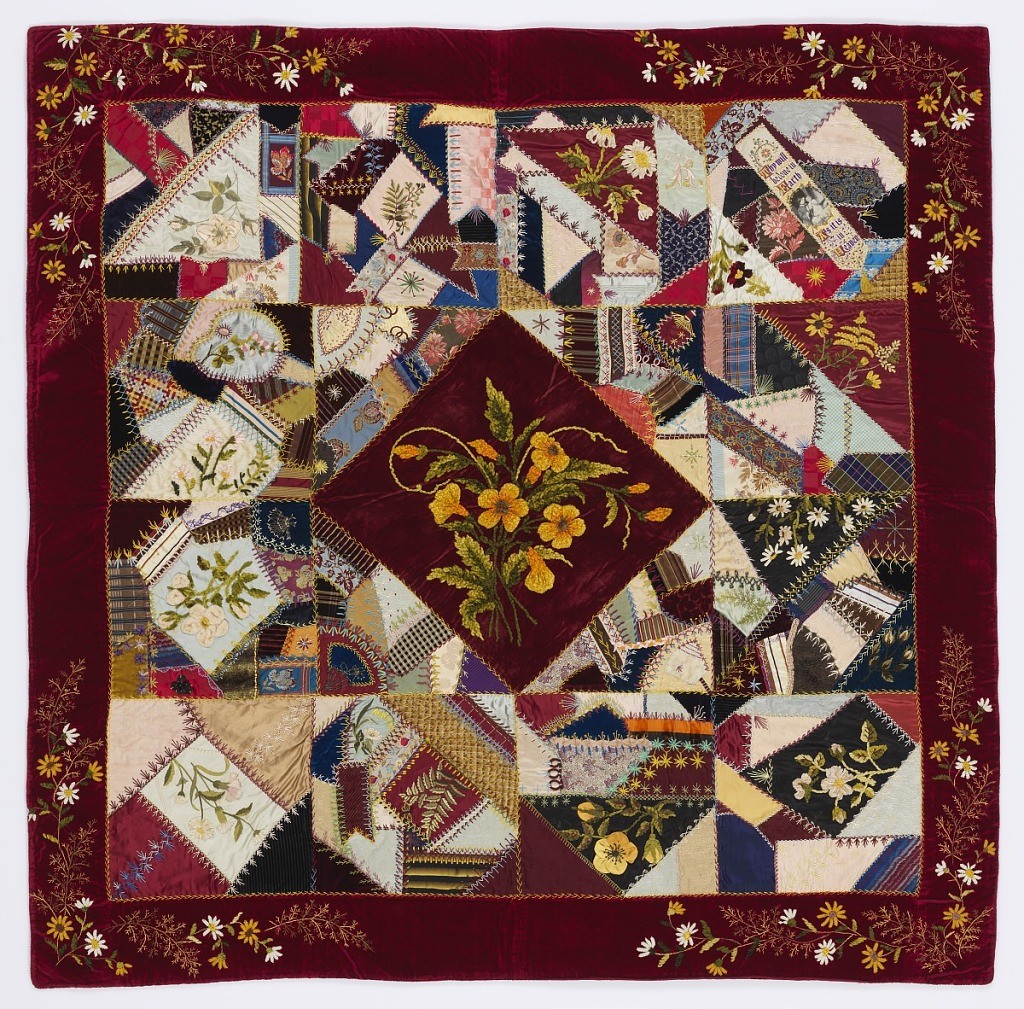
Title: Cover
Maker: Frances Kingsley Reed, American, 1845–1902
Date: ca. 1870
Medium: silk Technique: embroidered on patchwork of woven fabric and ribbons
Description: Patchwork cover made from a variety of woven fabrics and ribbons. Diamond shape in the center with a triangle on each side to form a central square surrounded by twelve squares plus an outer border. Each square contains an embroidered naturalistic flower.